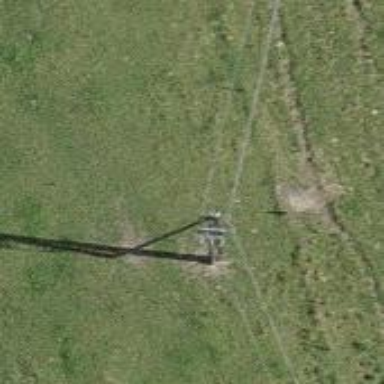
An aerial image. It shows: Utility pole in the area.